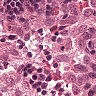
Metastatic tissue present: no